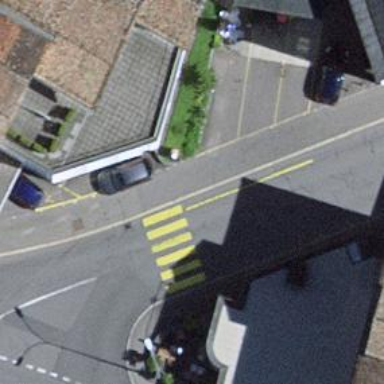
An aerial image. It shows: Pedestrian crossing with zebra markings on the footway.